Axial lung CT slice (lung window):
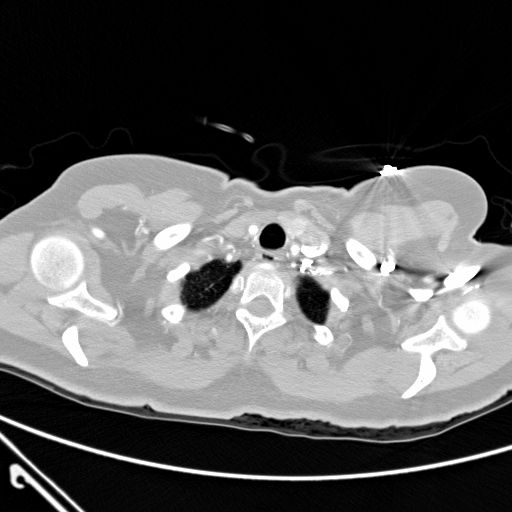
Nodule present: no